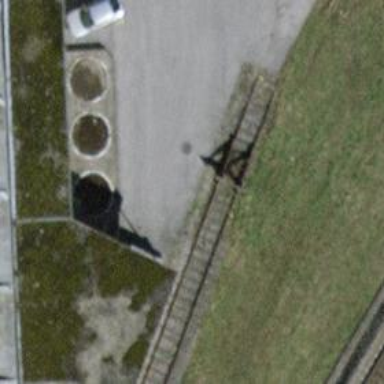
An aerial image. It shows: Railway buffer stop.